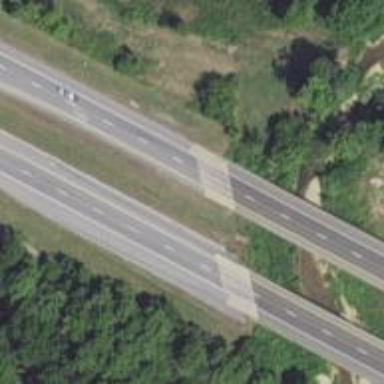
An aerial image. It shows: Beam-structured bridge on trunk highway.